Question: I'd like to group some nodes with the following code
'''
digraph dataflow {
subgraph pipeline {
relations;
synonyms;
articles;
}
subgraph lucene {
index;
search;
}
training_data - > index;
relations - > search;
synonyms - > index;
articles - > index;
training_data - > evaluation;
}
'''
But dot doesn't care about the subgraphs:

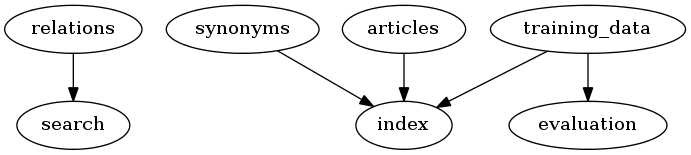
Answer: Try prefixing your subgraphs with 'cluster_':
'''
digraph dataflow {
subgraph cluster_pipeline {
relations;
synonyms;
articles;
}
subgraph cluster_lucene {
index;
search;
}
training_data -> index;
relations -> search;
synonyms -> index;
articles -> index;
training_data -> evaluation;
}
'''